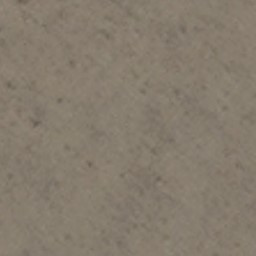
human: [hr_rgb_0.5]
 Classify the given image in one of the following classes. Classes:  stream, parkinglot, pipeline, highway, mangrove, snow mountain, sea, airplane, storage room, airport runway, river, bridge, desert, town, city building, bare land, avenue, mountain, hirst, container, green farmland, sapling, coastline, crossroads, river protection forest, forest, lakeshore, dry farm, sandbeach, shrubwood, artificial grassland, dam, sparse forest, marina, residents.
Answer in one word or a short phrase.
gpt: bare land